Chest X-ray. View position: PA
Patient age: 64
Patient sex: F
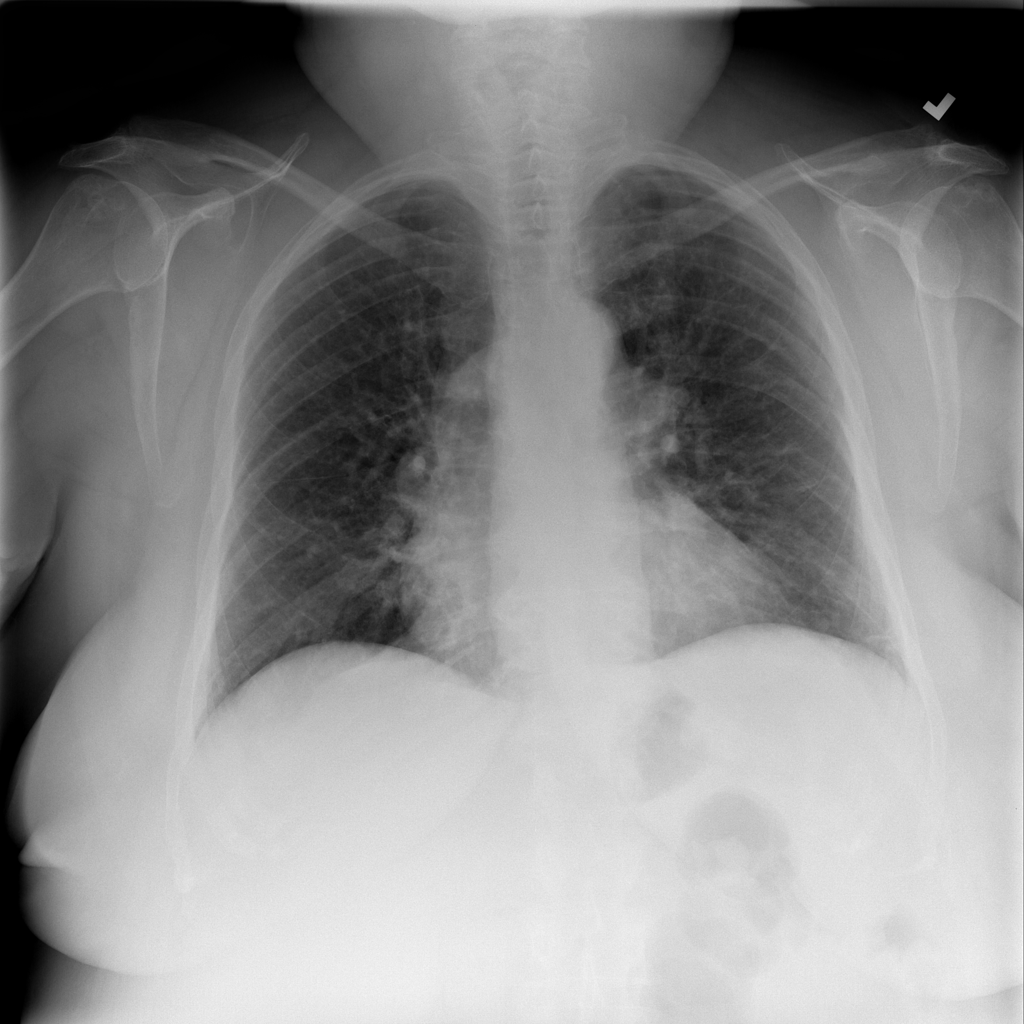
Finding: Pneumothorax